Brain MRI, t2w sequence, axial 2D slice.
Patient: age 34, sex F, weight 95 kg, height 1.95 m
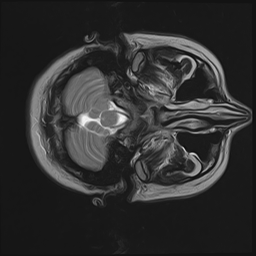